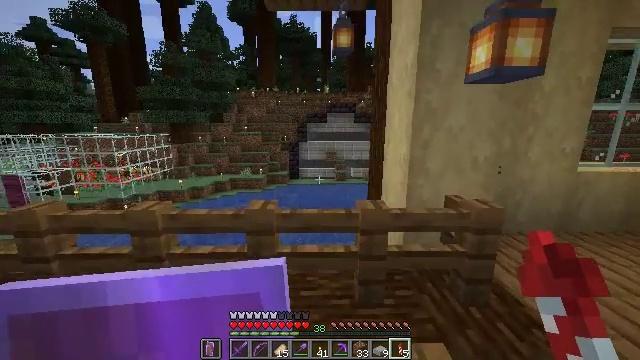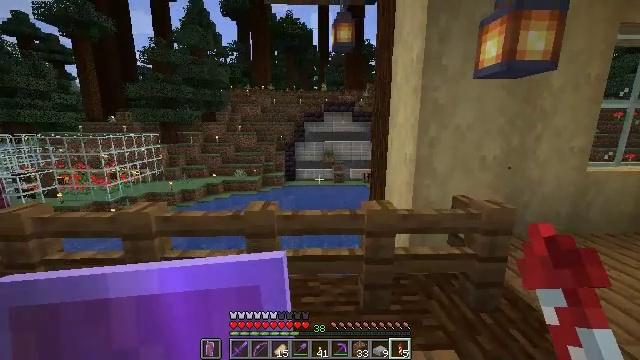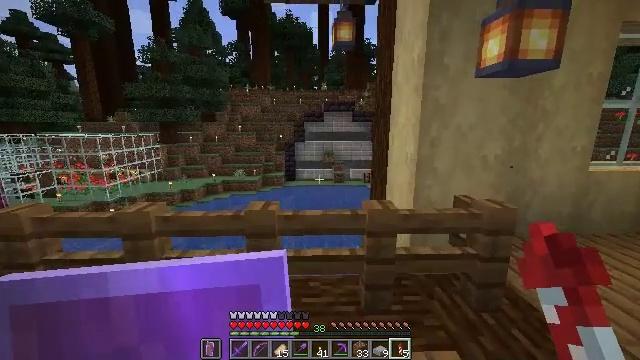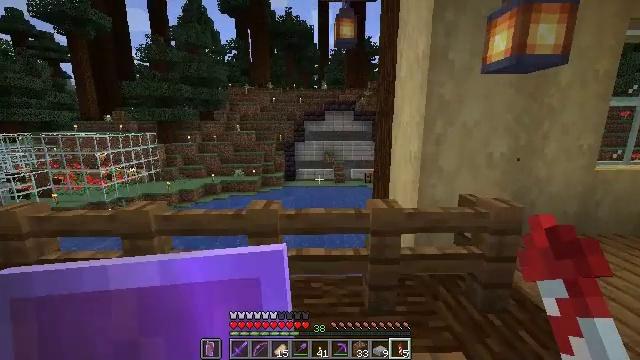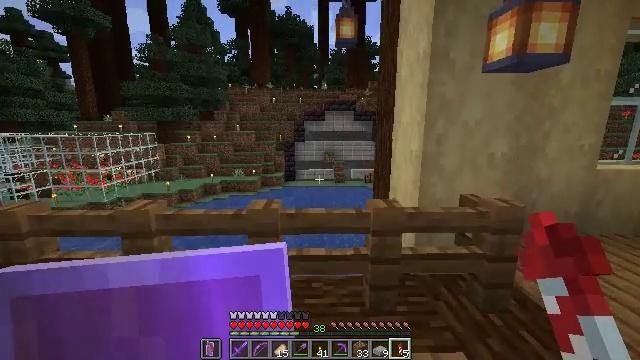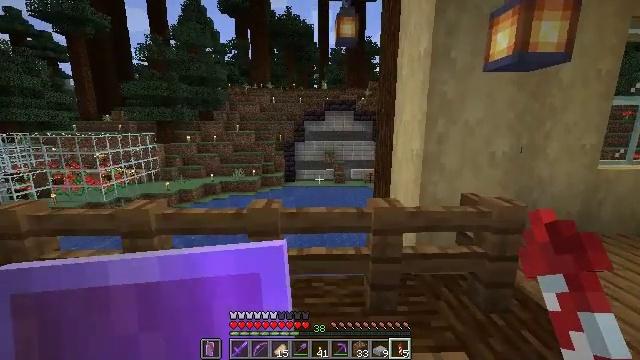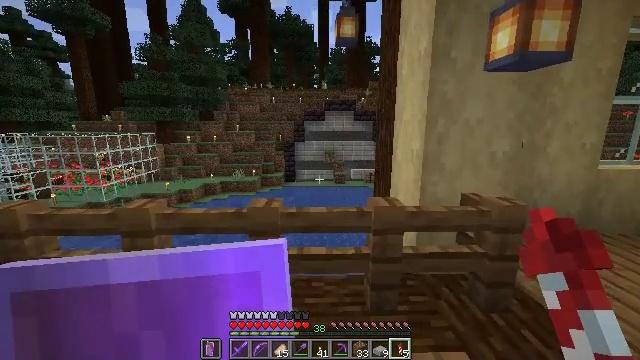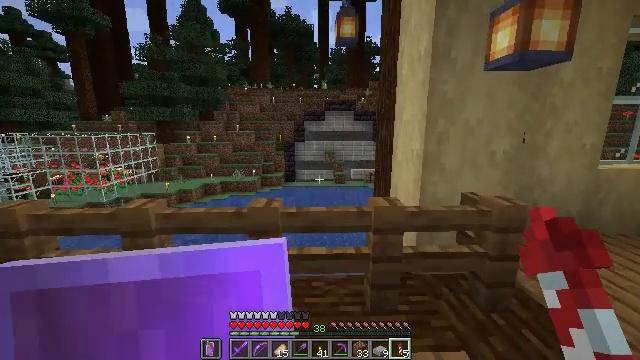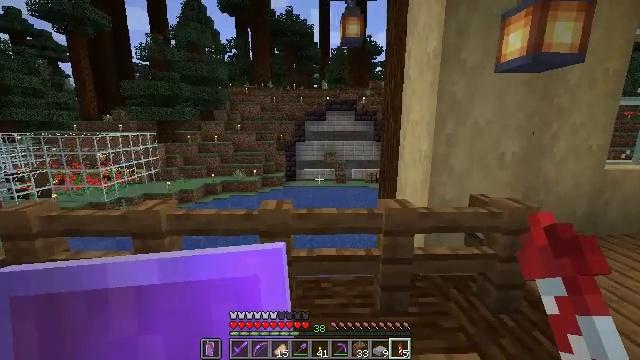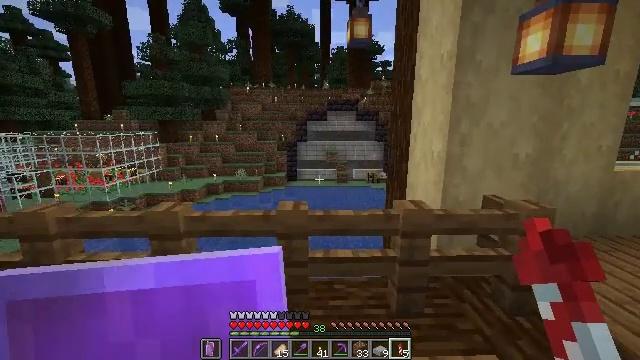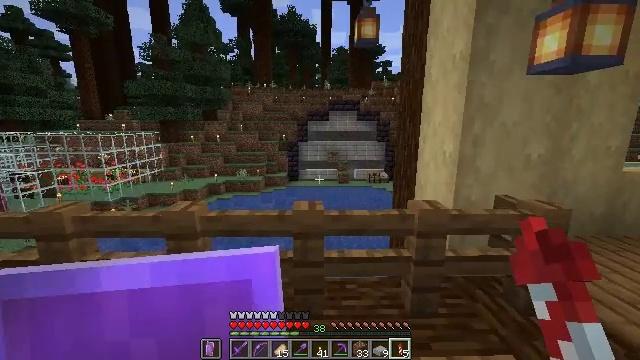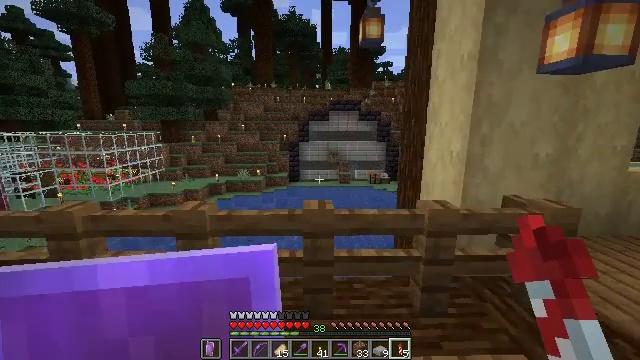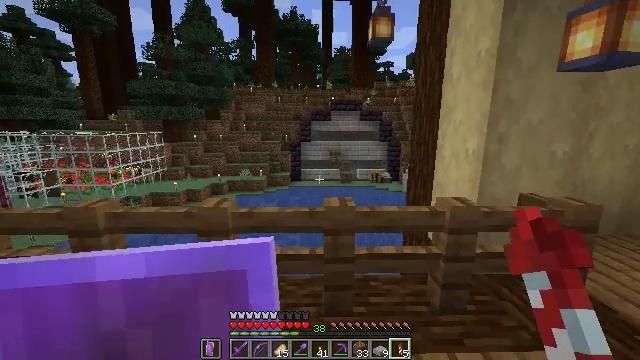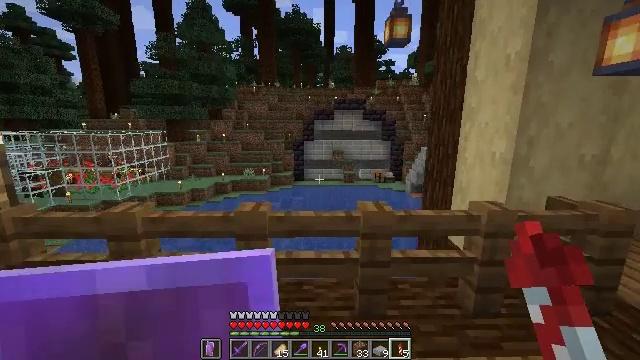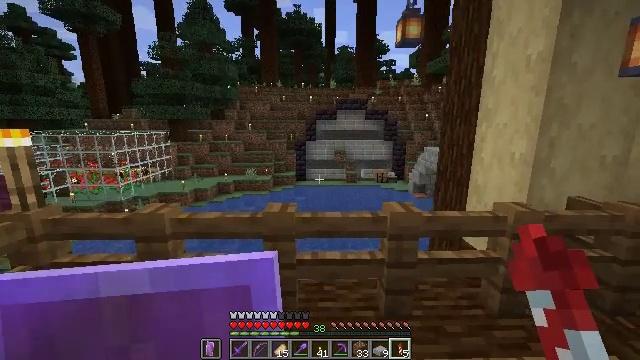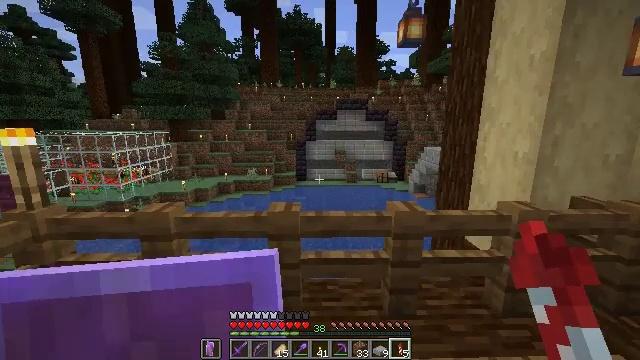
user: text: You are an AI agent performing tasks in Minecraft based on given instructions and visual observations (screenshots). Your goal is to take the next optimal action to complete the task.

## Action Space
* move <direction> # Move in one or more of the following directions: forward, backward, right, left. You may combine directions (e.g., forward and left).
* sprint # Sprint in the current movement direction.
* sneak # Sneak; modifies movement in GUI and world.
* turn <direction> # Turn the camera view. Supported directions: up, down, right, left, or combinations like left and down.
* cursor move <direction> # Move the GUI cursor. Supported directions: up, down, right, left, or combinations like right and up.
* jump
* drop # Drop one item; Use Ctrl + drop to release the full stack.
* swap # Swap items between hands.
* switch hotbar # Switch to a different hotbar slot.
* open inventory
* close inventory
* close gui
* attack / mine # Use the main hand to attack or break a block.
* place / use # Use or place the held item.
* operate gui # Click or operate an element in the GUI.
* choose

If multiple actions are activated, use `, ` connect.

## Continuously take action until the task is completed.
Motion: motion action
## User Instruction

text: Dig into the ground to collect podzol.
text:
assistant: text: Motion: no_op
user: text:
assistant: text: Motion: no_op
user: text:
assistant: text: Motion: no_op
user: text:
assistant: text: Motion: no_op
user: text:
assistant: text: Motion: no_op
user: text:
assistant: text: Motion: no_op
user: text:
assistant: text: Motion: no_op
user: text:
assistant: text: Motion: move left
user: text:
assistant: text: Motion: move left
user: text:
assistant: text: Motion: move left
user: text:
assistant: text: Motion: move left
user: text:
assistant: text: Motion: move left
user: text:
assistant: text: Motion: move left
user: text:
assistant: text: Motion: no_op
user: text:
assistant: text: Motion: no_op
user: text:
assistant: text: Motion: no_op
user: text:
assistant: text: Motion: no_op
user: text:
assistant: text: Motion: no_op
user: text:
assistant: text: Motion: no_op
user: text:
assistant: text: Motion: no_op
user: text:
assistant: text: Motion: no_op
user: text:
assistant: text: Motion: no_op
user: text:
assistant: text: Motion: no_op
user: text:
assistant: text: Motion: no_op
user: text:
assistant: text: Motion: no_op
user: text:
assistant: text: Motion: no_op
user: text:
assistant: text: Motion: no_op
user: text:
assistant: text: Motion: no_op
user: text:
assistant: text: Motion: turn left
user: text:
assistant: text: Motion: move right